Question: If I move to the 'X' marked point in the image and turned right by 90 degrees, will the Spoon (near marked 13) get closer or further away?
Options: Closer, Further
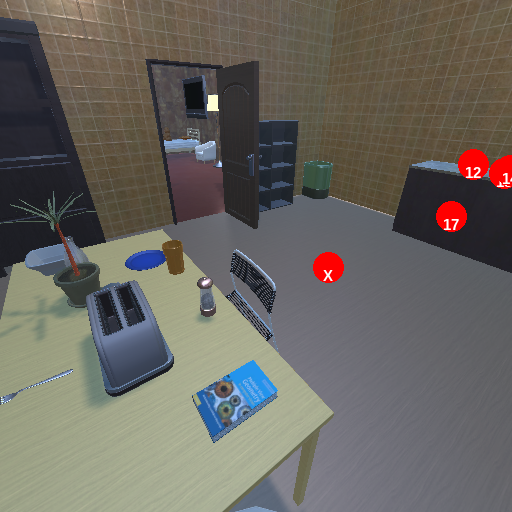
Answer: Closer